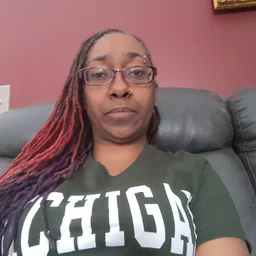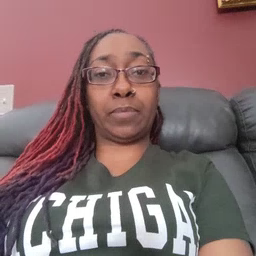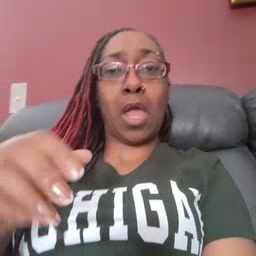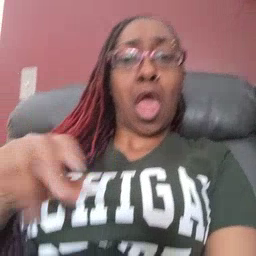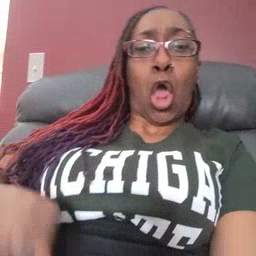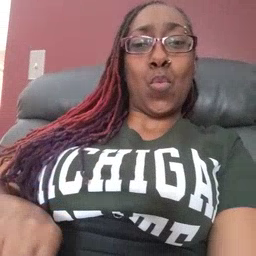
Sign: underwear